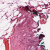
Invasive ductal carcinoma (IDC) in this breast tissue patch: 0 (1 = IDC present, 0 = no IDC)